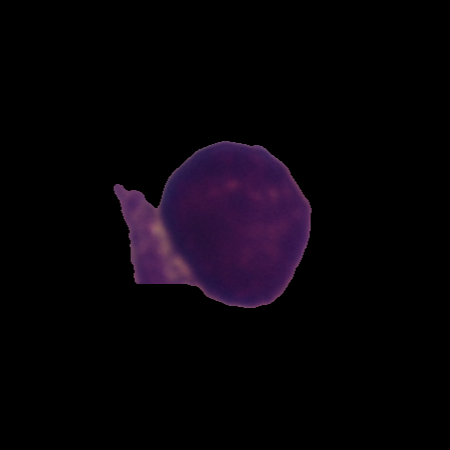
Label: healthy